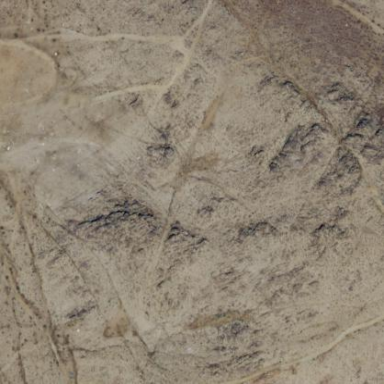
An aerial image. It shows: Landscape of bare rock.